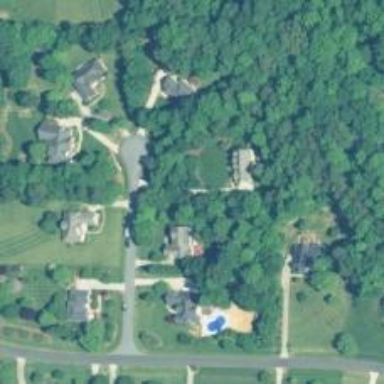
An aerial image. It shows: Driveway.